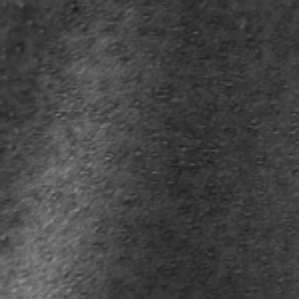
Label: frost